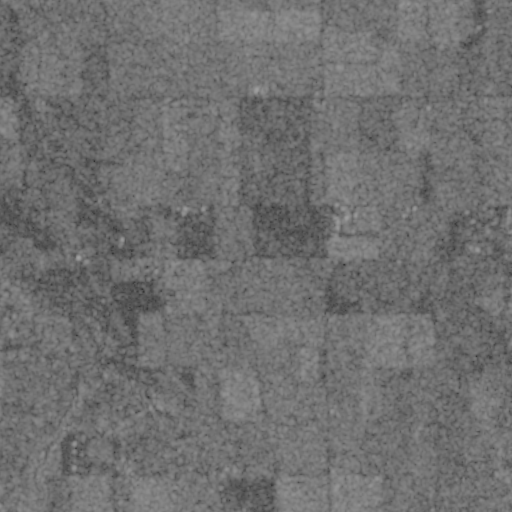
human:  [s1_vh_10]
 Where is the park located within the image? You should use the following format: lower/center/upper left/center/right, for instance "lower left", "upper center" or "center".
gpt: The park is located in the lower left of the image.
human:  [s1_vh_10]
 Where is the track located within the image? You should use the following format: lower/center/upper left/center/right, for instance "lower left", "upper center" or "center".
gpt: There is no track in the image.

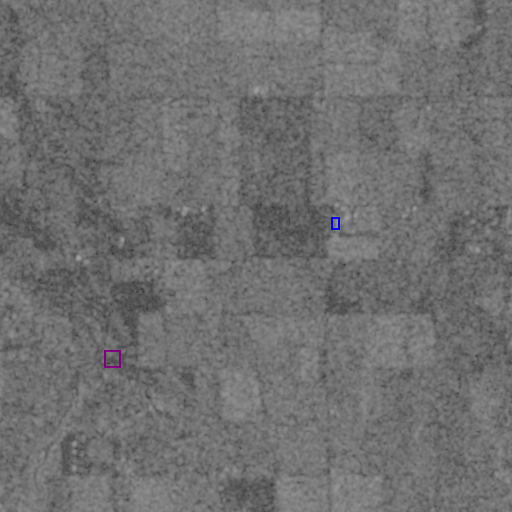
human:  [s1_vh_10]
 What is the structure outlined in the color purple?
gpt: The structure outlined in purple is a park.
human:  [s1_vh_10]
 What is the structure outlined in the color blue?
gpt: The structure outlined in blue is a building.
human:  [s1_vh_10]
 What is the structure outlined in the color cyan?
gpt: There is no cyan outline.